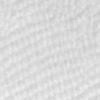
Label: no_change